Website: walmart
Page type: customer-info-address
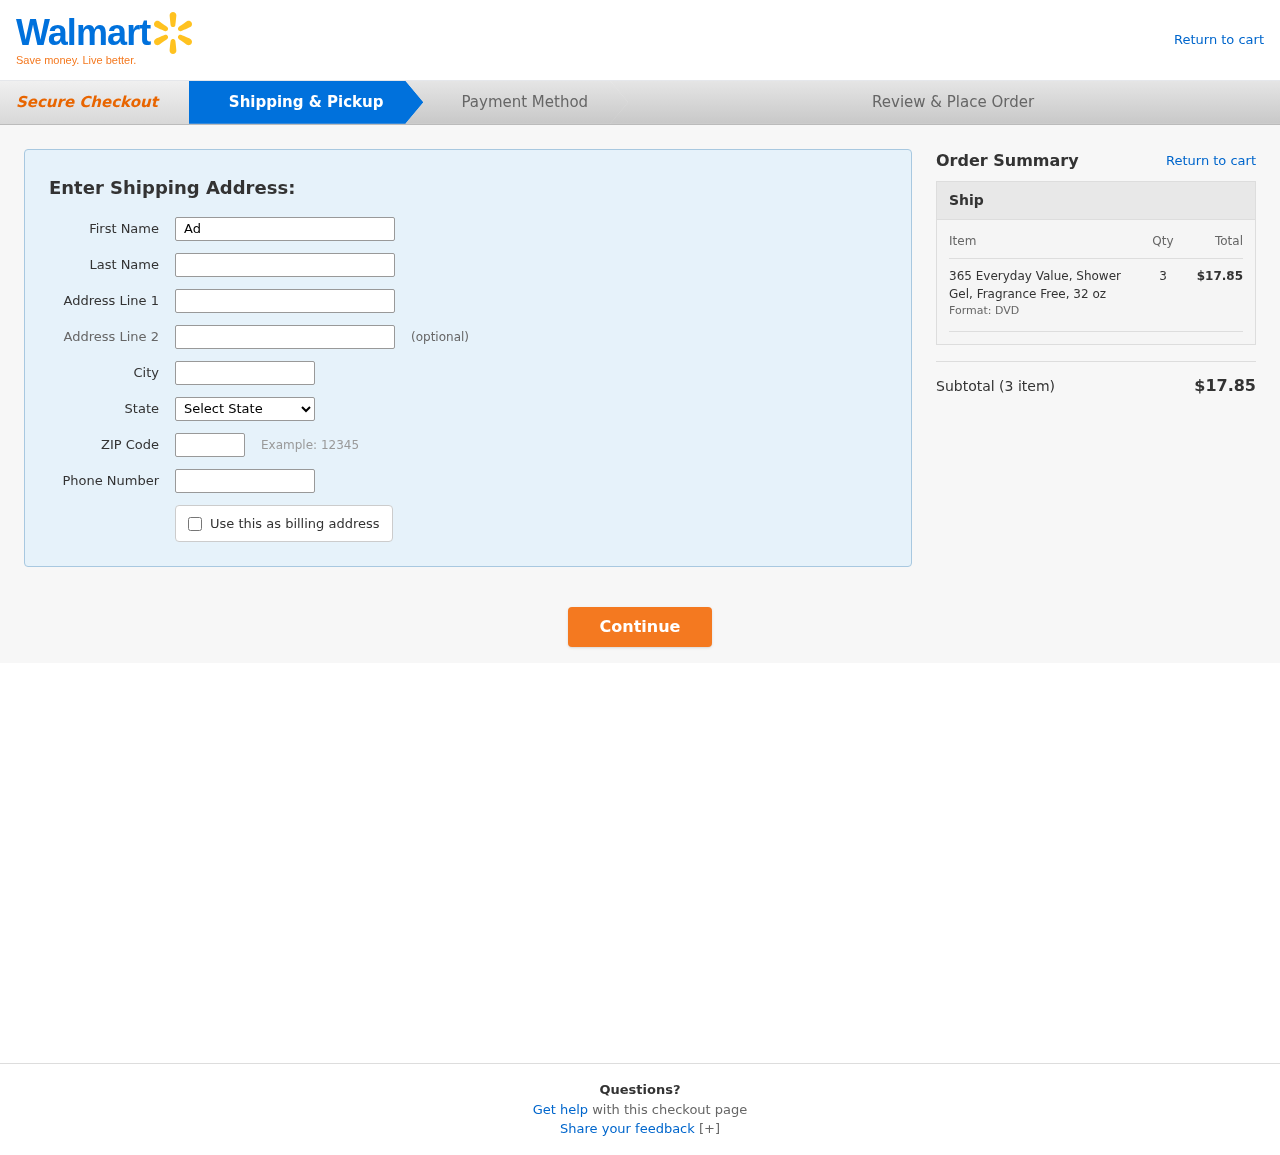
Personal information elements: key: PII_CITY
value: Baileyton
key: PII_FIRSTNAME
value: Adam
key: PII_LASTNAME
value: Lindsey
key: PII_PHONE
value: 5172084790
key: PII_POSTCODE
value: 85837
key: PII_STATE
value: Georgia
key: PII_STREET
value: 362 Roberts Grove
Product elements: key: PRODUCT1_NAME
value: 365 Everyday Value, Shower Gel, Fragrance Free, 32 oz
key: PRODUCT1_QUANTITY
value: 3
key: PRODUCT1_LINE_TOTAL
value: $17.85
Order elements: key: ORDER_NUM_ITEMS
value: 3
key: ORDER_SUBTOTAL
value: $17.85